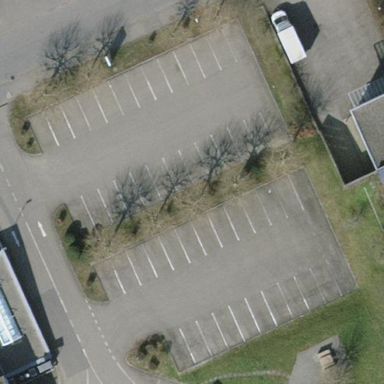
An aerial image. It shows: Parking area with surface.